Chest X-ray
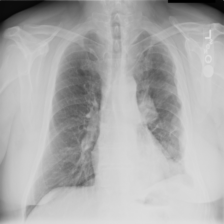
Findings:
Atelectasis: negative
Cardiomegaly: negative
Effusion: negative
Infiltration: negative
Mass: positive
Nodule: negative
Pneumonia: negative
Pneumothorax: negative
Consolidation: negative
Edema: negative
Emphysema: negative
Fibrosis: negative
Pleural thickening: negative
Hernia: negative